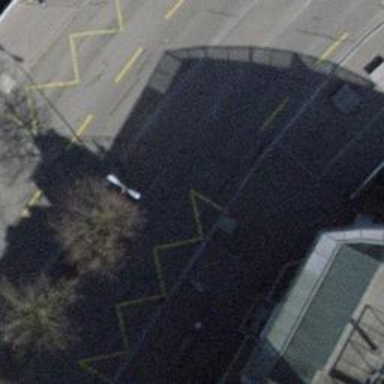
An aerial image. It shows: Public transport stop position.